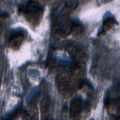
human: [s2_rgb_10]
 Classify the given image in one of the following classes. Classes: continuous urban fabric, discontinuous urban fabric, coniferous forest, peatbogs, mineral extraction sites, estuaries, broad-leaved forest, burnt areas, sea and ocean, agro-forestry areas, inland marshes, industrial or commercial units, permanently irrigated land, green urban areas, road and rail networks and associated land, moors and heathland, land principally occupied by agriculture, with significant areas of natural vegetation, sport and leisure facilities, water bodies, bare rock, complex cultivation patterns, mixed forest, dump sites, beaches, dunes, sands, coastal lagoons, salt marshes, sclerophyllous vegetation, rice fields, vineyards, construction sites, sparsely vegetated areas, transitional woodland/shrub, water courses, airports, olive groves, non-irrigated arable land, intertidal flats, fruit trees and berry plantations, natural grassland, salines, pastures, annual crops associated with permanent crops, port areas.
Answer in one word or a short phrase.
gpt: coniferous forest, mixed forest, transitional woodland/shrub, peatbogs